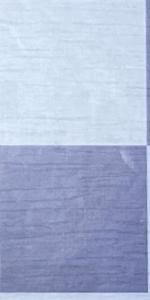
Label: Empty